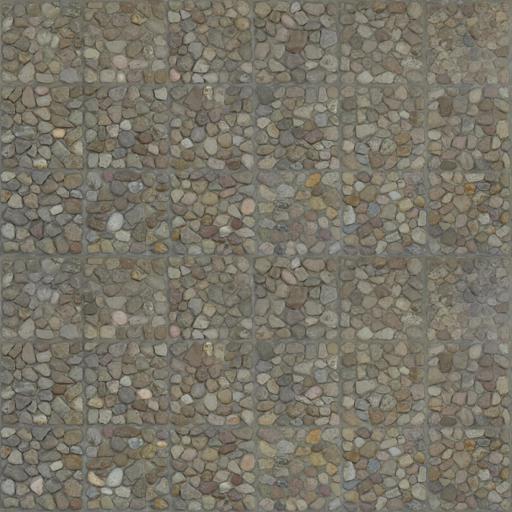
Tags: modern rocks stones wall